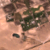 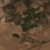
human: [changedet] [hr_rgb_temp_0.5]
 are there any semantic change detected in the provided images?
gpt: Everything remains the same.